Question: I looked up intel's document, it says

In the absolute indirect call near, "FF /2" this "/2" means what? 2 bytes or sth else?
And I want to know the entire list about "call proc" machince code, for example:
'''
1: e8 xx xx xx xx --> near call relative
2: ff 15 xx xx xx xx --> near call absolute
3: ff 50 xx --> near call by reg
'''
Best Regards!Thanks a lot!
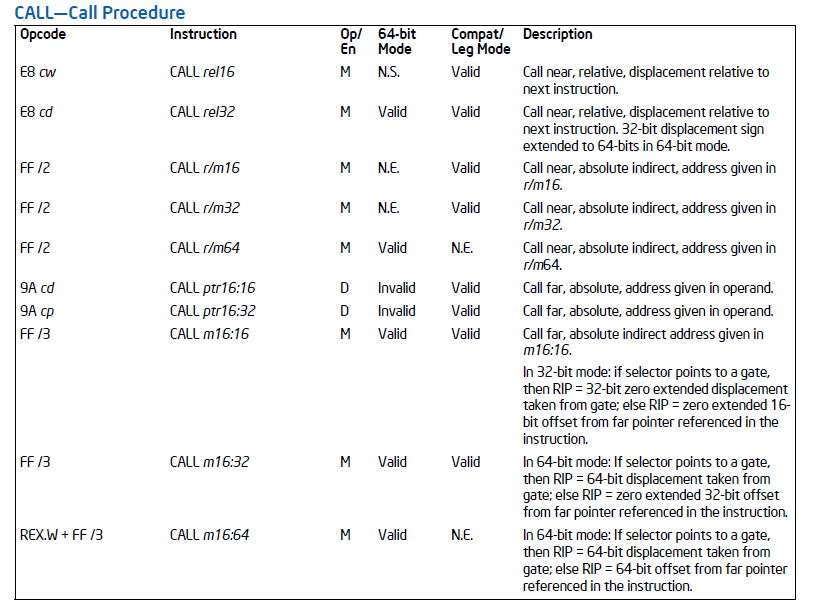
Answer: I use distorm to show the result, write a loop to create machince code like:'ff 01 xx xx xx xx' - 'ff ff xx xx xx xx'
'''
ff1012344500 (0L, 2L, 'CALL DWORD [EAX]', 'ff10')
ff1112344500 (0L, 2L, 'CALL DWORD [ECX]', 'ff11')
ff1212344500 (0L, 2L, 'CALL DWORD [EDX]', 'ff12')
ff1312344500 (0L, 2L, 'CALL DWORD [EBX]', 'ff13')
ff1412344500 (0L, 3L, 'CALL DWORD [EDX+EDX]', 'ff1412')
ff1512344500 (0L, 6L, 'CALL DWORD [0x453412]', 'ff1512344500')
ff1612344500 (0L, 2L, 'CALL DWORD [ESI]', 'ff16')
ff1712344500 (0L, 2L, 'CALL DWORD [EDI]', 'ff17')
ff5012344500 (0L, 3L, 'CALL DWORD [EAX+0x12]', 'ff5012')
ff5112344500 (0L, 3L, 'CALL DWORD [ECX+0x12]', 'ff5112')
ff5212344500 (0L, 3L, 'CALL DWORD [EDX+0x12]', 'ff5212')
ff5312344500 (0L, 3L, 'CALL DWORD [EBX+0x12]', 'ff5312')
ff5412344500 (0L, 4L, 'CALL DWORD [EDX+EDX+0x34]', 'ff541234')
ff5512344500 (0L, 3L, 'CALL DWORD [EBP+0x12]', 'ff5512')
ff5612344500 (0L, 3L, 'CALL DWORD [ESI+0x12]', 'ff5612')
ff5712344500 (0L, 3L, 'CALL DWORD [EDI+0x12]', 'ff5712')
ff9012344500 (0L, 6L, 'CALL DWORD [EAX+0x453412]', 'ff9012344500')
ff9112344500 (0L, 6L, 'CALL DWORD [ECX+0x453412]', 'ff9112344500')
ff9212344500 (0L, 6L, 'CALL DWORD [EDX+0x453412]', 'ff9212344500')
ff9312344500 (0L, 6L, 'CALL DWORD [EBX+0x453412]', 'ff9312344500')
ff9412344500 (0L, 1L, 'DB 0xff', 'ff')
ff9512344500 (0L, 6L, 'CALL DWORD [EBP+0x453412]', 'ff9512344500')
ff9612344500 (0L, 6L, 'CALL DWORD [ESI+0x453412]', 'ff9612344500')
ff9712344500 (0L, 6L, 'CALL DWORD [EDI+0x453412]', 'ff9712344500')
ffd012344500 (0L, 2L, 'CALL EAX', 'ffd0')
ffd112344500 (0L, 2L, 'CALL ECX', 'ffd1')
ffd212344500 (0L, 2L, 'CALL EDX', 'ffd2')
ffd312344500 (0L, 2L, 'CALL EBX', 'ffd3')
ffd412344500 (0L, 2L, 'CALL ESP', 'ffd4')
ffd512344500 (0L, 2L, 'CALL EBP', 'ffd5')
ffd612344500 (0L, 2L, 'CALL ESI', 'ffd6')
ffd712344500 (0L, 2L, 'CALL EDI', 'ffd7')
'''
result list above is absolute near call, relative near call is 'e8 xx xx xx xx', in win32 I don't care far call